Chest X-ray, AP view. Patient: 27 years old, sex M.
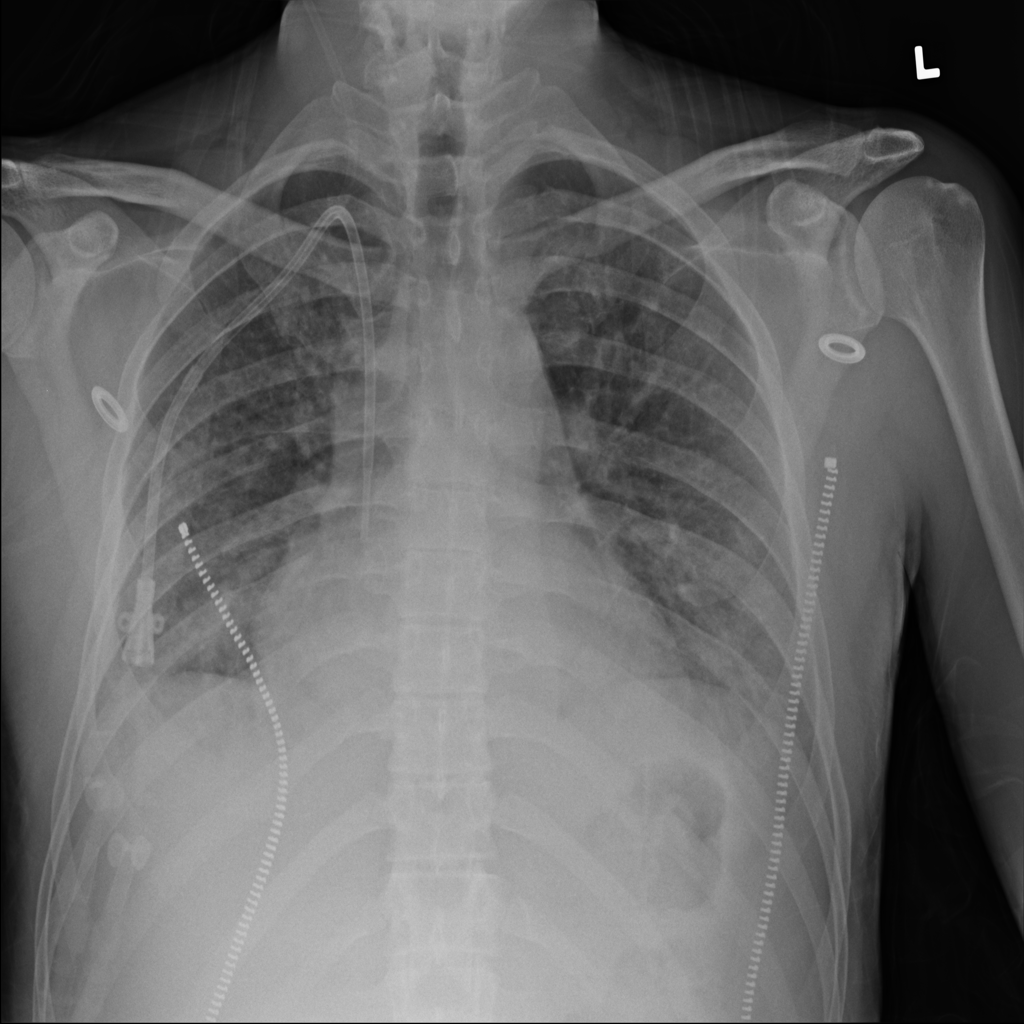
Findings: Edema, Infiltration